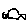
Label: car